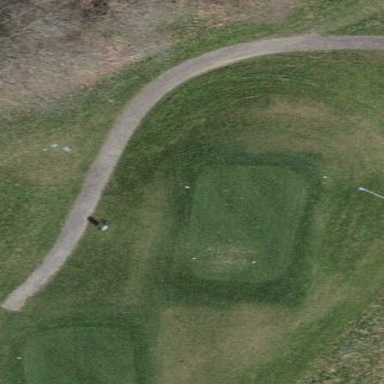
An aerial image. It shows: Golf tee.